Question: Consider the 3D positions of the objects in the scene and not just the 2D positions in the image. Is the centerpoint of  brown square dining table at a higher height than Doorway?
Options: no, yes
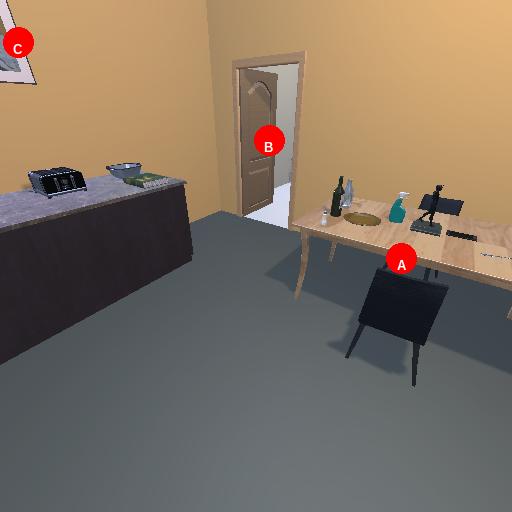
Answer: no